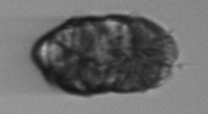
Label: Margalefidinium